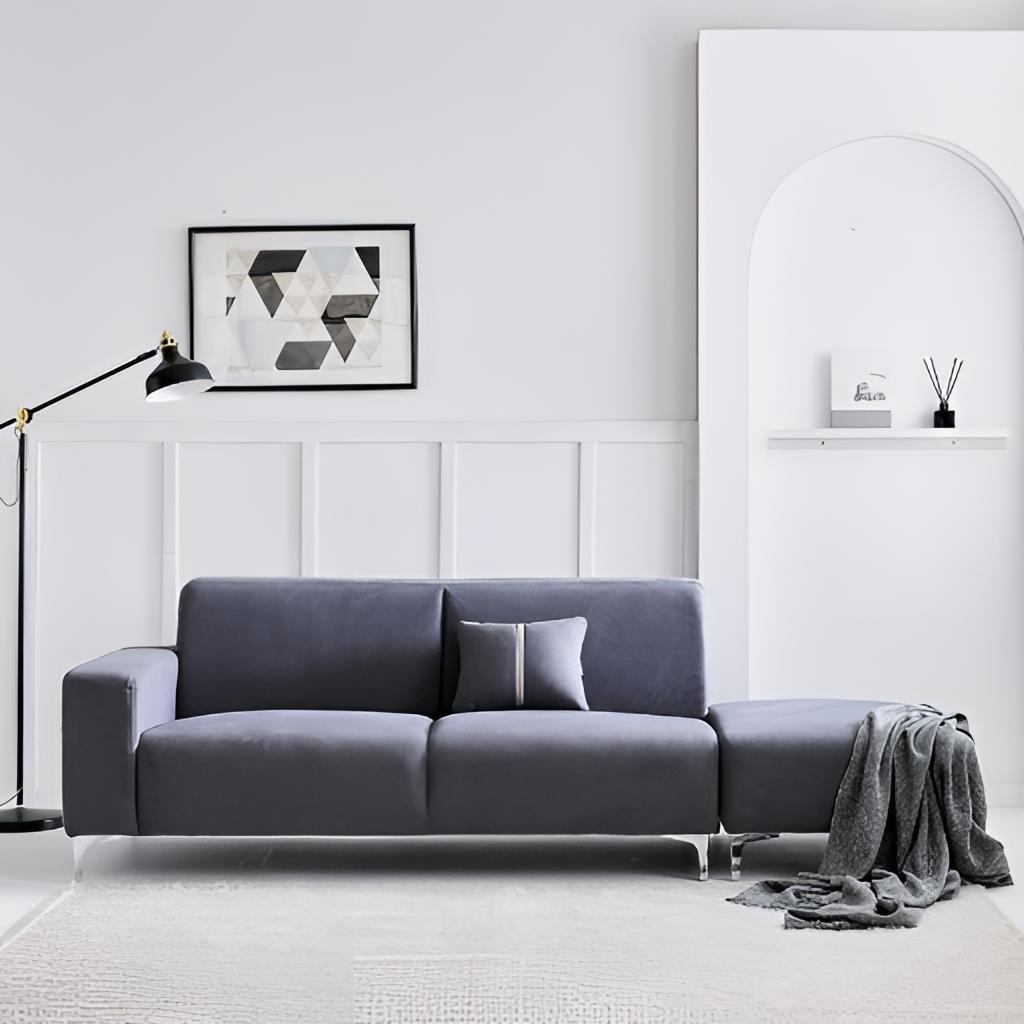
living room, gray fabric sofa, paint wallpaper, with solid pattern, carpet flooring, with plain pattern, contemporary